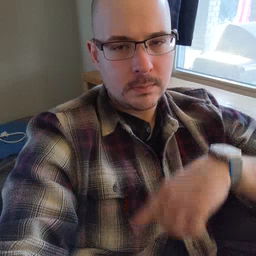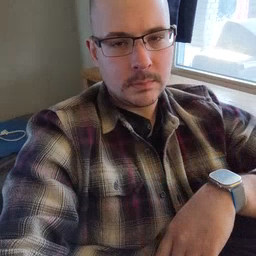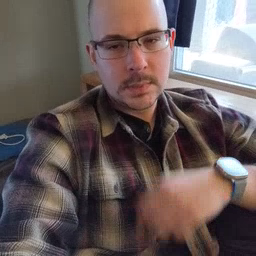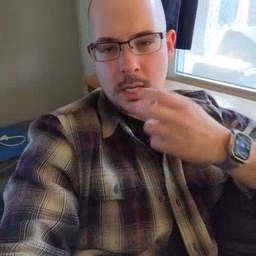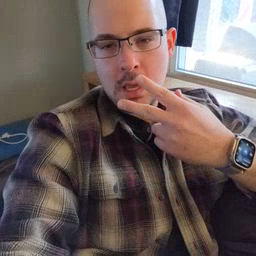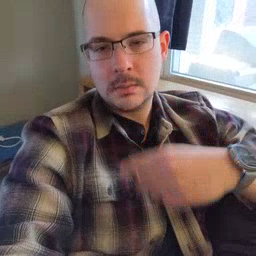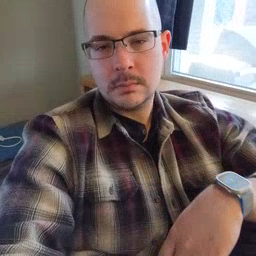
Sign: snack